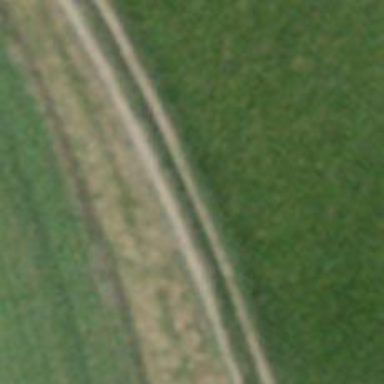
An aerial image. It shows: Gravel track with grade3 tracktype.